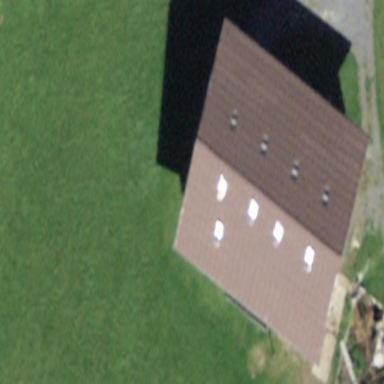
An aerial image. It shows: Barn.